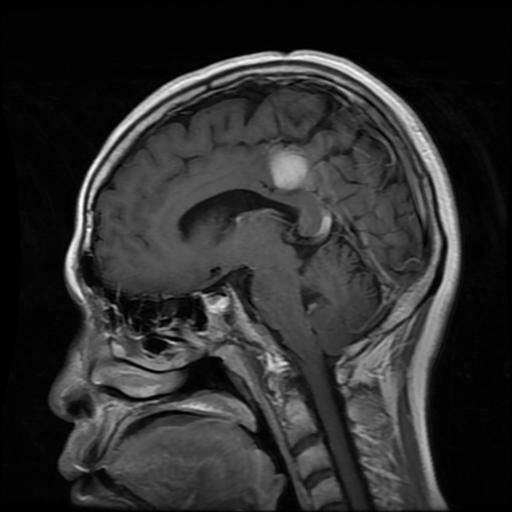
Label: meningioma